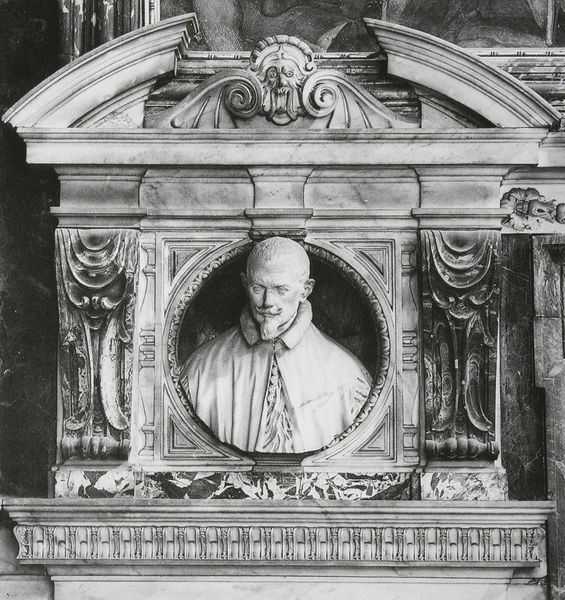
Titel: Grab des Antonio Cerri in der Cappella Cerri
Künstler: Pietro da Cortona
Standort: Rom
Institution: Il Gesù
Schlagwörter: dunkel, kopf, mann, umhang, grau, marmor, pfeiler, schwarz, säulen, weiss, ornament, bart, schnurrbart, wand, architektur, barock, gesicht, kragen, mensch, rahmen, stein, bildnis, portrait, porträt, kirche, geistlicher, gewand, mantel, brustbild, renaissance, kreis, rund, tondo, skulptur, statue, relief, bogen, italien, giebel, kahl, weis, pilaster, falte, kartusche, detail, büste, glatze, gris, moustache, ornamente, bildhauerei, granit, plastik, foto, fotografie, photographie, stütze, maske, eckig, medaillon, denkmal, schwarzweiß, plakette, kardinal, spitzbart, altar, architrav, rom, photo, segmentbogen, fries, portal, sims, gesims, voluten, grab, volute, klassik, verzierungen, alabaster, grabmal, aufsatz, happy, gebälk, friese, kyma, ädikula, kriche, fenêtre, oculus, architraph, architecture, sarkophag, seitenteile, epitaph, église, façade, gebrochen, buste, gesprengt, halbrelief, bernin, sprenggiebel, barbu, baúste, marmo, gargouille, next, statue on a building, gien